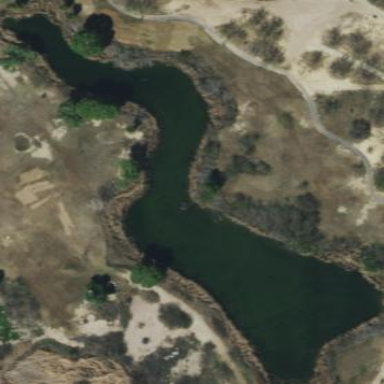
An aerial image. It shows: Picturesque scene of golf course with lateral water hazard.